Question: I try to change the error message indicator from
I change my code from below:
'''
message W101(ZPP) with 'PPTMEL' lv_value lw_resb-charg .
'''
to
'''
message E101(ZPP) with 'PPTMEL' lv_value lw_resb-charg .
'''
However nothing change, hopefully can get some advise.
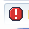
Answer: You can specify that behavior with the <URL> addition.
> When this addition is used, the icon of the message type specified in dtype is displayed instead of the associated icon. dtype expects a character-like data objects containing one of the values "A", "E", "I", "S", or "W" in uppercase letters.For messages displayed in a dialog box by default, the short text is still displayed as a dialog box. Messages with the type "E" or "W" (except those for PBO and LOAD-OF-PROGRAM) are displayed as a dialog window if dtype contains "A" or "I". Messages with the type "S" are always displayed in the status bar, regardless of the dtype. The latter also applies to messages of the type "I" for PBO and LOAD-OF-PROGRAM. Messages of the type "X" always cause a runtime error.The usage of this addition does not influence the behavior determined by the message type, but only the type of display.Specifying "X" for dtype is not recommended, since no icon is assigned to this message type.
So in your case 'message E101(ZPP) with 'PPTMEL' lv_value lw_resb-charg display like 'E'.'
SAP has a few unexpected handlings of messages which are described <URL>.
For example:
> In list processing, a message of type "W" is always converted to type "E" before further context-dependent handling takes place. The message is then handled in accordance with the other context.
So without 'DISPLAY LIKE 'W'' in your message statement your warning message would have a error icon. I assume something similar happens in your processing.